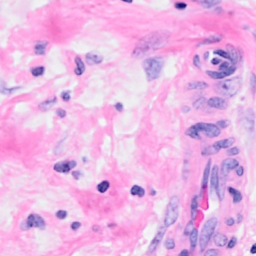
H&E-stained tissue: Breast